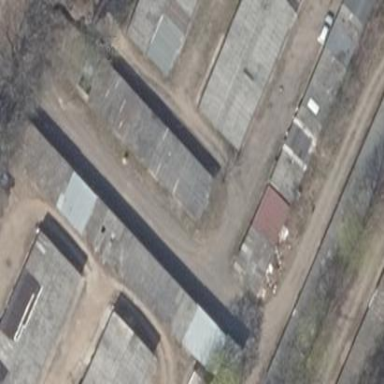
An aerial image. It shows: Group of garages.